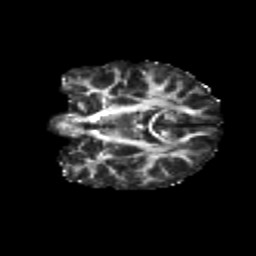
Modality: FA
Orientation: coronal
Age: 11
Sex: female
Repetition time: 9.5 s
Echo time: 0.089 s